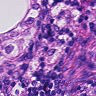
Metastatic tissue present: yes